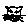
Label: cat